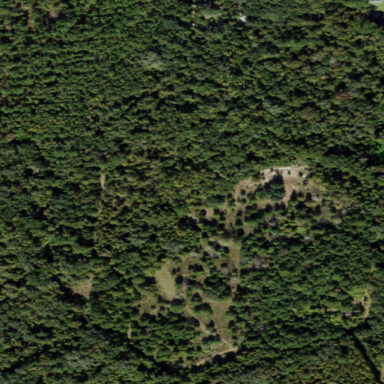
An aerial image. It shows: Mixed leaf woodland.